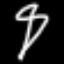
Label: squiggle